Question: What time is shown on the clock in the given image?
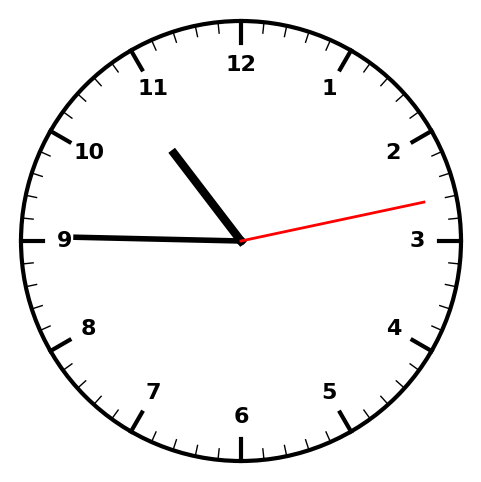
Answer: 10:45:13